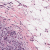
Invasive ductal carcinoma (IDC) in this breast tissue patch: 0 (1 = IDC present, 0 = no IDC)